Interaction volume radius: 5 \u00c5
Interaction volume height: 10 \u00c5
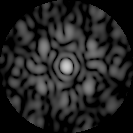
Disorder parameter: 0.631